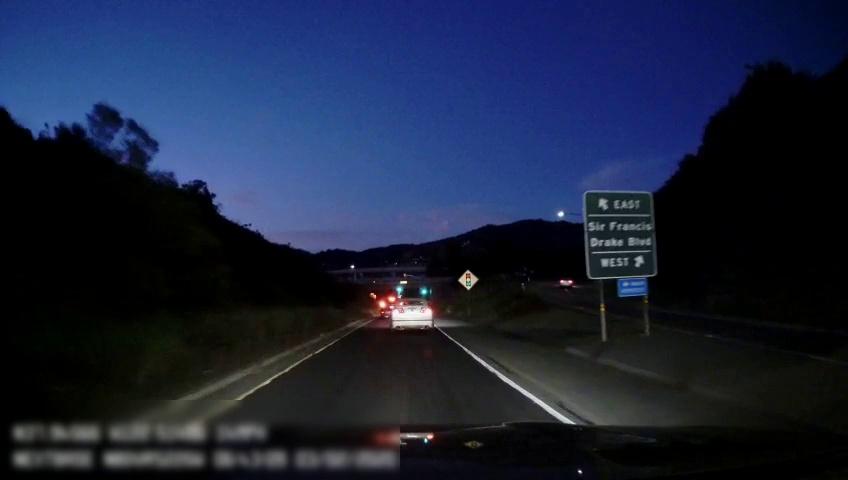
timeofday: Night
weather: Other
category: Drivable Space
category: Drivable Space
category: Vehicles | Car
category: Vehicles | Car
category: Vehicles | SUV
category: Lanes | Alternate Lane
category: Lanes | Alternate Lane
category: Traffic | Signs
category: Traffic | Signs